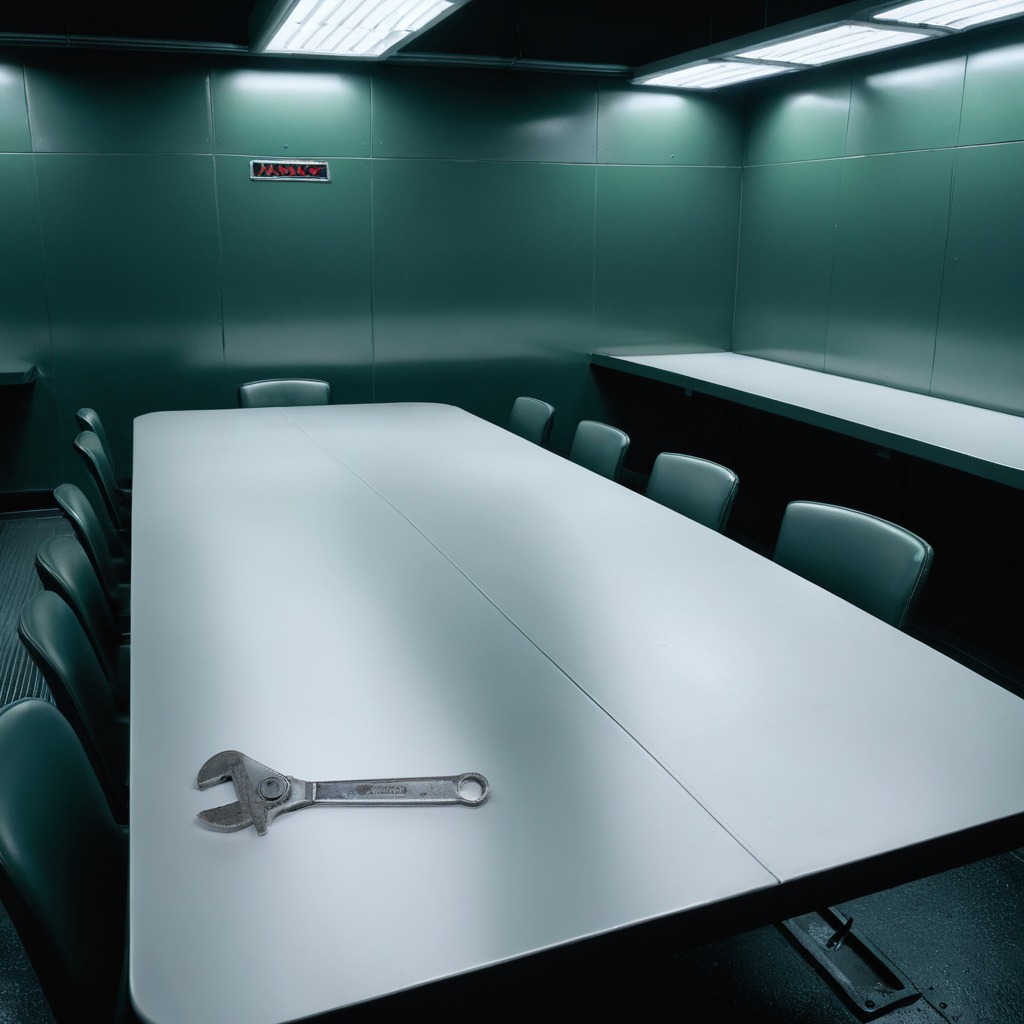
A wrench is lying on a clean empty table in a railway signal maintenance room lit by harsh overhead fluorescents.